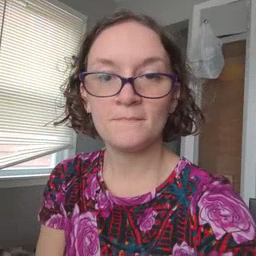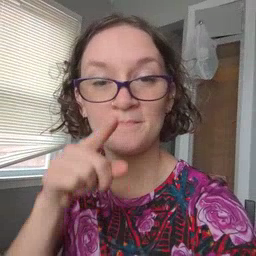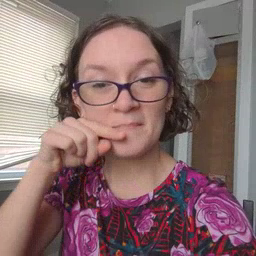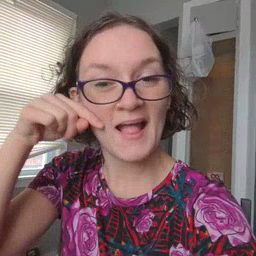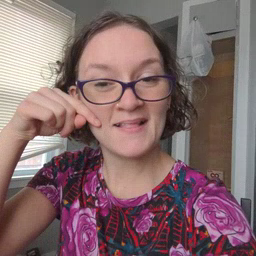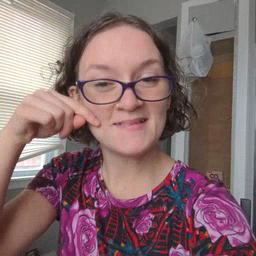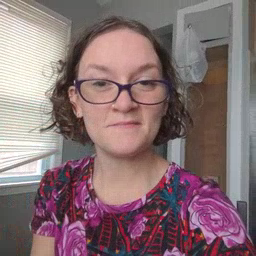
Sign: smile